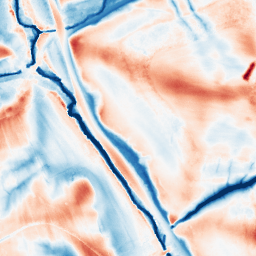
Category: edge_preserving
Decomposition family: guided
Decomposition parameters: radius: 16
eps: 0.001
Upsampling method: bicubic
Upsampling parameters: scale: 2
Upsampling scale: 2